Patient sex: M
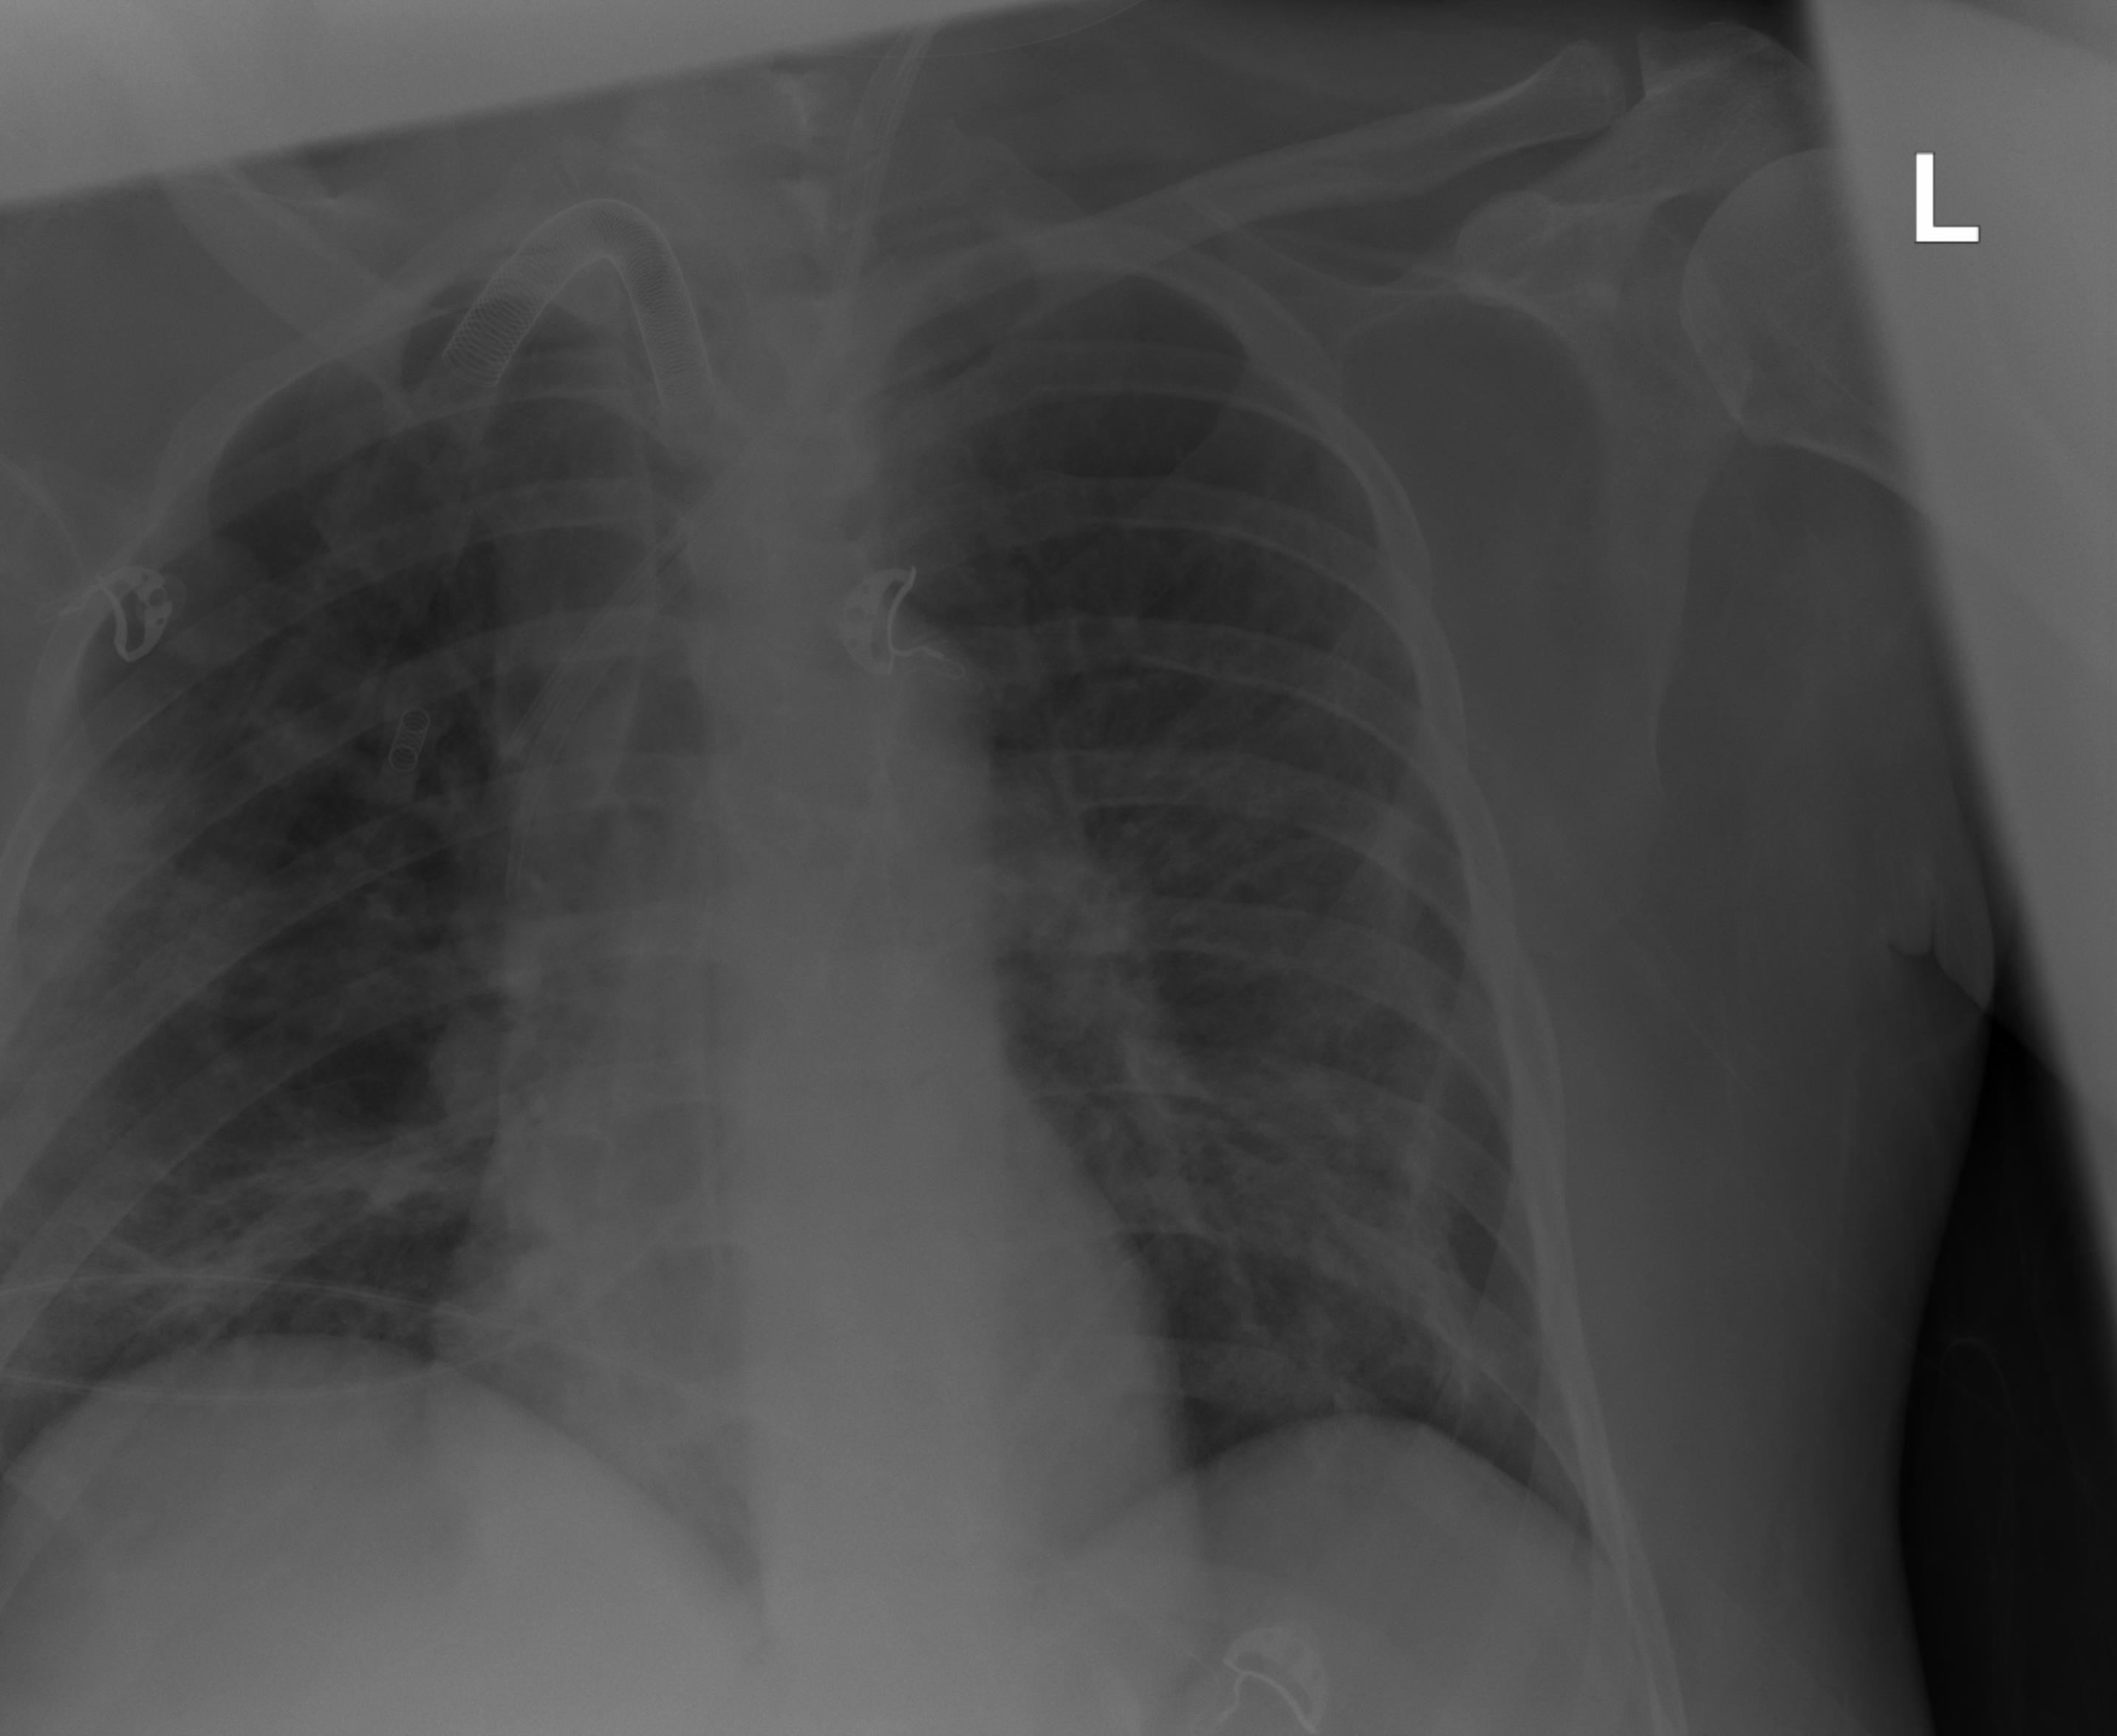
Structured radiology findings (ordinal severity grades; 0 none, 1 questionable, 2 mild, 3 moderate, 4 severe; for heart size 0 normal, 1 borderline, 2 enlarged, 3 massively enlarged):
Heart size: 0
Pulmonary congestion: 0
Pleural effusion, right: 0
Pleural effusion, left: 0
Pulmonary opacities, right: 2
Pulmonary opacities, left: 2
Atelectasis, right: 3
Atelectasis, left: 3